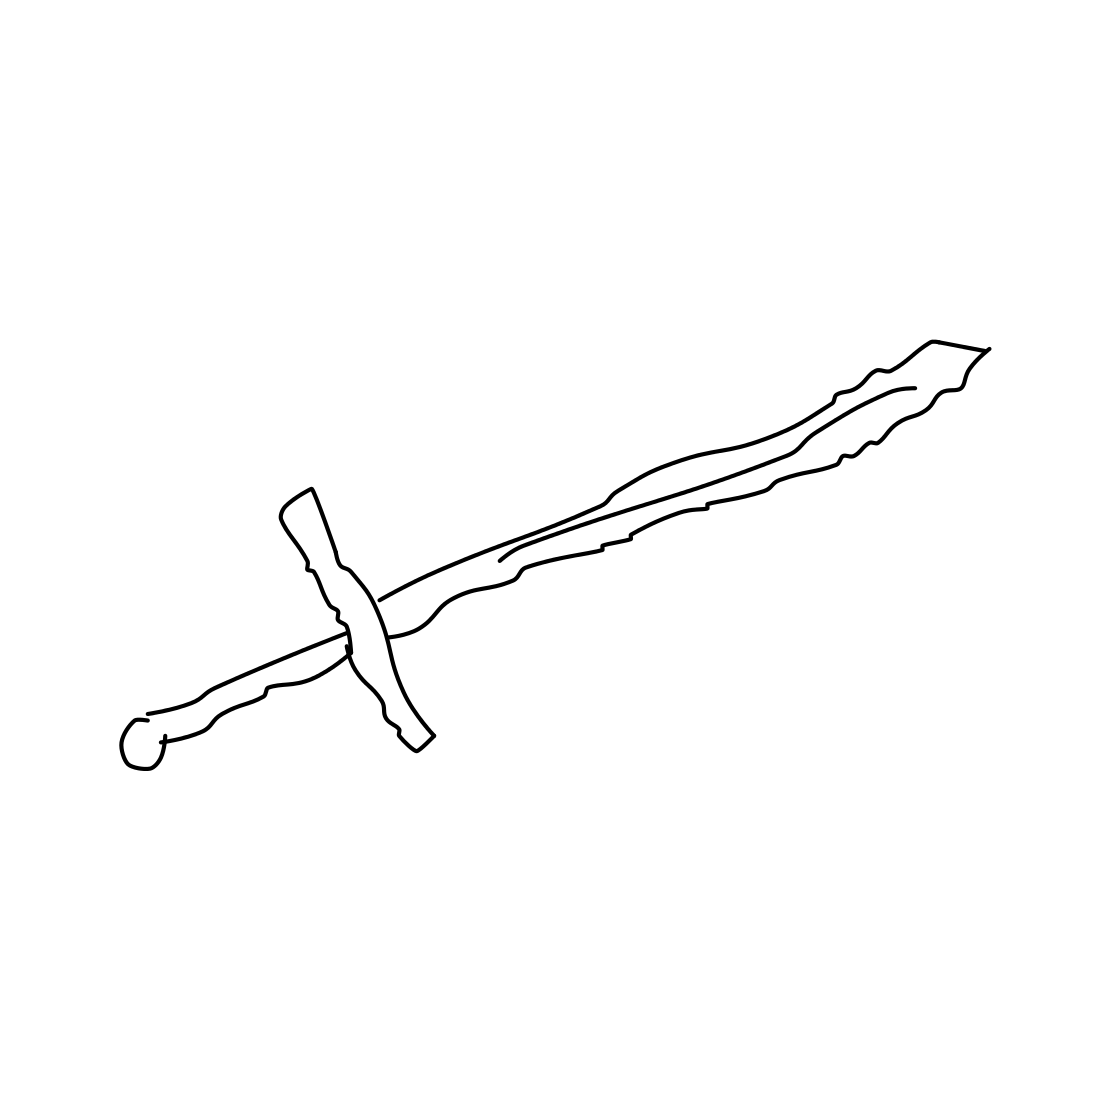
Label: sword